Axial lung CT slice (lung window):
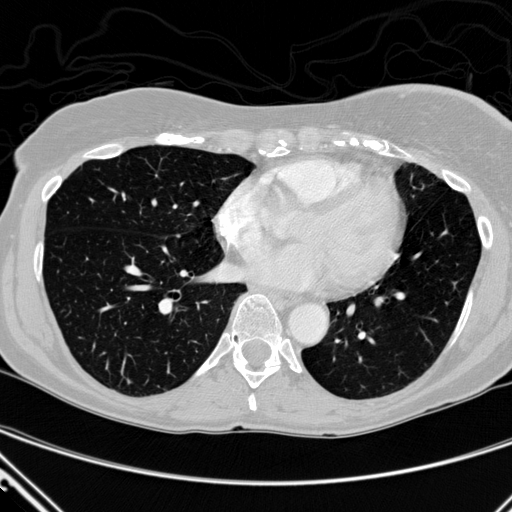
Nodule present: no